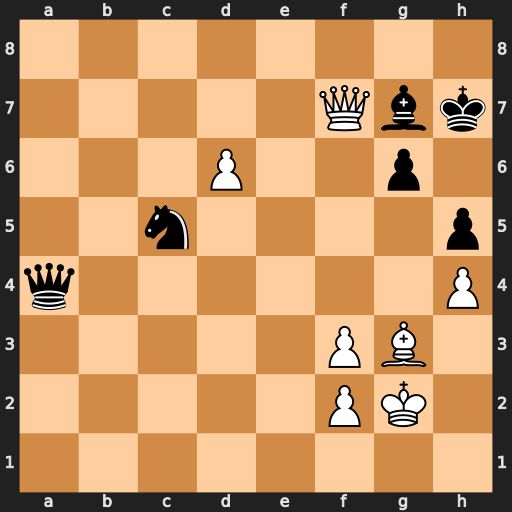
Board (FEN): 8/5Qbk/3P2p1/2n4p/q6P/5PB1/5PK1/8
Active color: w
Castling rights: -
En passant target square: -
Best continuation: Be5 Qd7 Qe7 Kg8 Bxg7 Qxe7 dxe7